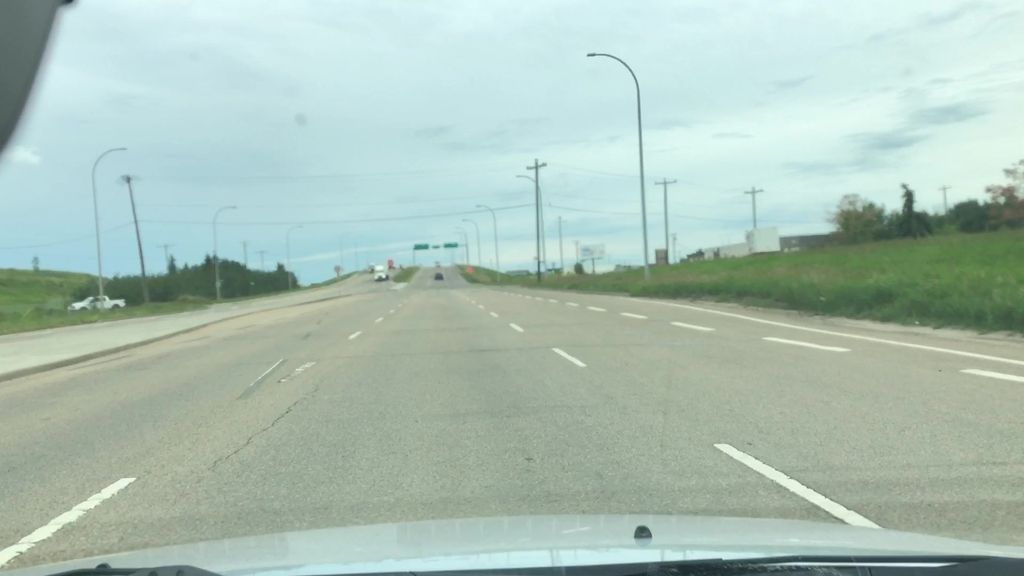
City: edmonton